Question: I am trying to consolidate data from multiple tabs into a consolidated sheet. Each tab is an individual form and has the same format. On the consolidated sheet, I want to re-arrange the data so the data field name is in a column, and data values are in rows. I tried the following:
'''
function consolidateData(){
// defined all variables
var sheetNames = [];
var dataSheet = [];
var dataValues = [];
var conso=[];
var header = [["Faculty Name","Faculty ID","Date of Joining"]];
var ws = SpreadsheetApp.getActiveSpreadsheet();
// get all sheets
var allsheets = ws.getSheets();
for(var s in allsheets)
var sheet = allsheets[s];
sheetNames[s] = sheet.getName();
dataSheet[s] = ws.getSheetByName(sheetNames[s]);
// writing data into new sheet
var newSheet = ws.insertSheet().setName("Consolidated_Data");
newSheet.getRange("A1:C1").setValues(header);
var name = dataSheet[s].getRange("B1").getValue();
var id = dataSheet[s].getRange("B3").getValue();
var doj = dataSheet[s].getRange("B5").getValue();
var faculty = [(name),(id),(doj)];//convert into array
var facultycount = faculty.length;
for (var i = 0; i < faculty.length; i++)
//Loop through all rows and write them out starting on ROW2
{
newSheet.getRange(2 + i, 1).setValue(faculty[0]);//
newSheet.getRange(2 + i, 2).setValue(faculty[1]);//
newSheet.getRange(2 + i, 3).setValue(faculty[2]);//
}
}
'''
There are four tabs and I expect to see results from each tab in the Consolidated_Data tab. But I only saw the last tab data got inserted repeatedly. Can anyone help? Thank you. Consolidated Data Sheet
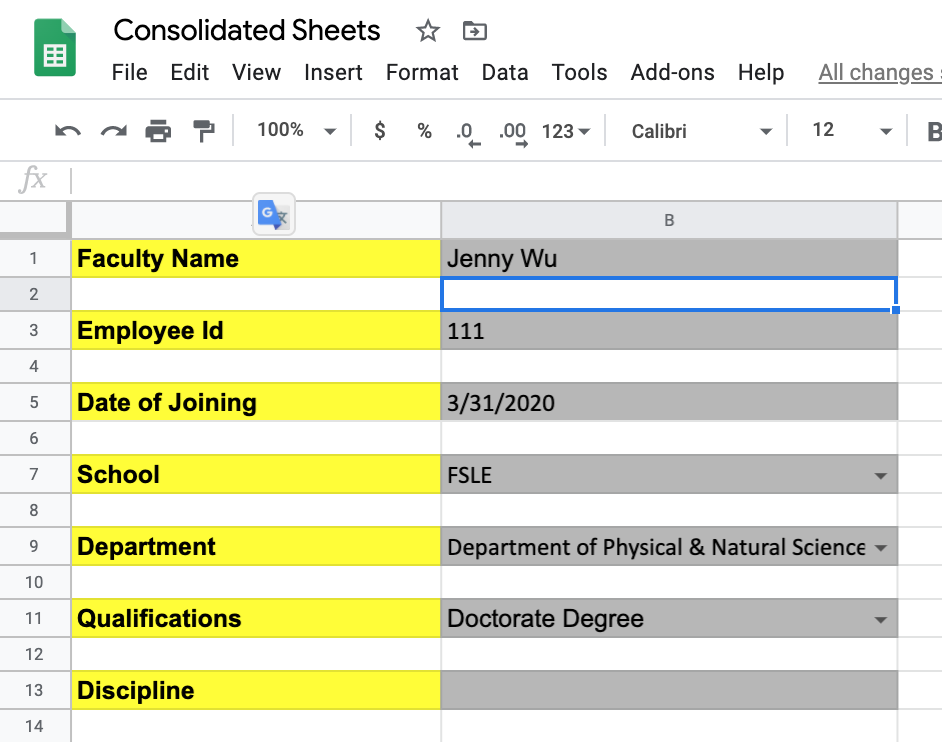
Answer: While traversing through all your sheets, you haven't used curly braces after the for loop -
'''
for(var s in allsheets)
'''
So it's running the loop and the value of 's' stays at the last index of 'allsheets'.
However, might I suggest a simplified version I have tested out -
'''
function consolidateData () {
const headers = ["Faculty Name", "Faculty ID", "Date of joining"];
const rows = { "name": 0, "id": 2, "doj": 4 };
const consolidatedSheetName = "Consolidated_Data";
const ss = SpreadsheetApp.getActive();
const sheets = ss.getSheets();
let consolidatedValues = [];
// Setting headers
consolidatedValues.push(headers);
// Fetching values
for(let sheet of sheets) {
if(sheet.getName()==consolidatedSheetName) { continue; }
let data = sheet.getRange("B1:B5").getValues();
let faculty = [ data[rows.name][0], data[rows.id][0], data[rows.doj][0] ];
consolidatedValues.push(faculty);
}
// Adding to sheet
let consolidatedSheet = ss.getSheetByName(consolidatedSheetName);
if(!consolidatedSheet) {
consolidatedSheet = ss.insertSheet().setName(consolidatedSheetName);
}
let range = consolidatedSheet.getRange(1, 1, consolidatedValues.length, consolidatedValues[0].length); // 1, 1, 3, 3
range.setValues(consolidatedValues);
}
'''